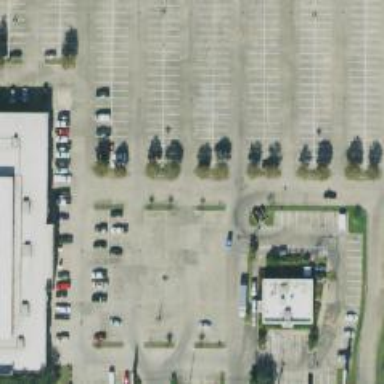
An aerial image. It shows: Parking space.